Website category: game
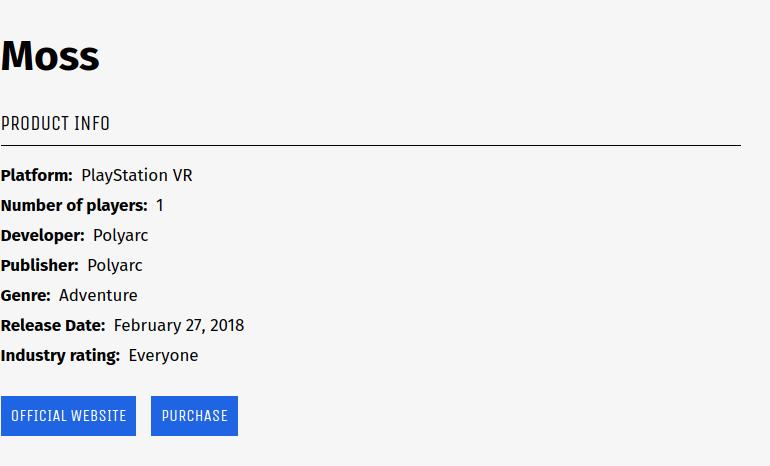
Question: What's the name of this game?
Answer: Moss

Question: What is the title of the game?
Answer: Moss

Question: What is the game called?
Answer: Moss

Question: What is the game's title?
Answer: Moss

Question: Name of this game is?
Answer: Moss

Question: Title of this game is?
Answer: Moss

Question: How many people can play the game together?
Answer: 1

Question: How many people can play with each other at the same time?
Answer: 1

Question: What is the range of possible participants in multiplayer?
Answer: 1

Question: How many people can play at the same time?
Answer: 1

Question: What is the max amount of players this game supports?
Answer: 1

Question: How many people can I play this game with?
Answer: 1

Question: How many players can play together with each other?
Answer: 1

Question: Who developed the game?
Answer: Polyarc

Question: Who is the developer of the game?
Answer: Polyarc

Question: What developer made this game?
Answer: Polyarc

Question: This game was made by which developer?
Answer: Polyarc

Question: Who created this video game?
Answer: Polyarc

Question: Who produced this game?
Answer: Polyarc

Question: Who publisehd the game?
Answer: Polyarc

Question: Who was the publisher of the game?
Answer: Polyarc

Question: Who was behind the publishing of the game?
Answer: Polyarc

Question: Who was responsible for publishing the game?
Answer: Polyarc

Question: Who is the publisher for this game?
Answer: Polyarc

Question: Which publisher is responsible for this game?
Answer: Polyarc

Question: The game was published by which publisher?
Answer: Polyarc

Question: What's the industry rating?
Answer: Everyone

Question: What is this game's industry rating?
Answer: Everyone

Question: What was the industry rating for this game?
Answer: Everyone

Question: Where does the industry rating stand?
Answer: Everyone

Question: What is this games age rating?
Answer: Everyone

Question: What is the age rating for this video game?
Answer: Everyone

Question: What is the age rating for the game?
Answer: Everyone

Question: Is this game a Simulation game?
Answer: no

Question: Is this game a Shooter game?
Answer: no

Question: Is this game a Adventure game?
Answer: yes

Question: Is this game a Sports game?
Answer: no

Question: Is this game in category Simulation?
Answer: no

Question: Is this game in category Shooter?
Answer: no

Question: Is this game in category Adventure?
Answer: yes

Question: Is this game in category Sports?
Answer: no

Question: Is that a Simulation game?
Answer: no

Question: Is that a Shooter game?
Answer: no

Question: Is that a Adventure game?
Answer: yes

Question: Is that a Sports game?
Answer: no

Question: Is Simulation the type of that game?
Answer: no

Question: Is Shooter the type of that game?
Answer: no

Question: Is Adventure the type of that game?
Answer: yes

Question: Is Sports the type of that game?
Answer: no

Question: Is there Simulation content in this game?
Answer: no

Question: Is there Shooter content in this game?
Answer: no

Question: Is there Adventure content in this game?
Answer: yes

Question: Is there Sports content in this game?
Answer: no

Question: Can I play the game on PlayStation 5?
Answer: no

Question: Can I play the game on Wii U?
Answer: no

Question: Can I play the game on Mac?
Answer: no

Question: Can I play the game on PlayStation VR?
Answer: yes

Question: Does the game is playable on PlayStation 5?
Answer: no

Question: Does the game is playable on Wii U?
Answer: no

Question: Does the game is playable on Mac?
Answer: no

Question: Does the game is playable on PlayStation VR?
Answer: yes

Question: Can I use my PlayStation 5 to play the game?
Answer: no

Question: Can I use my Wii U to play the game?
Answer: no

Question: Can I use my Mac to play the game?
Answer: no